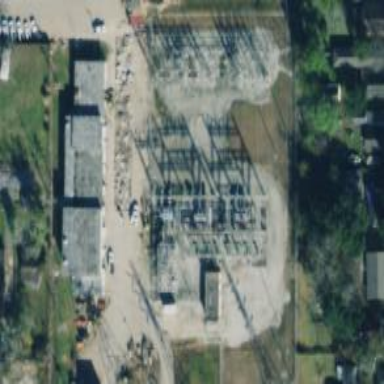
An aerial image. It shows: Outdoor power substation surrounded by fence. The substation operates at the distribution level.